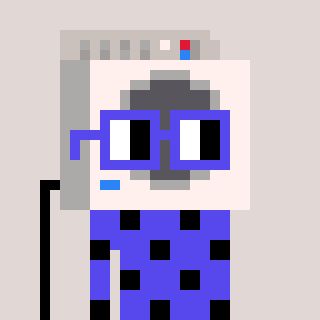
a pixel art character with square blue glasses, a washing machine-shaped head and a computerblue-colored body on a warm background